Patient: sex M, age 58
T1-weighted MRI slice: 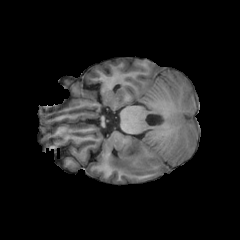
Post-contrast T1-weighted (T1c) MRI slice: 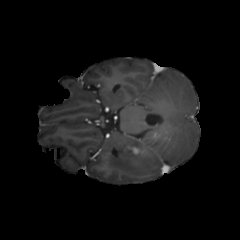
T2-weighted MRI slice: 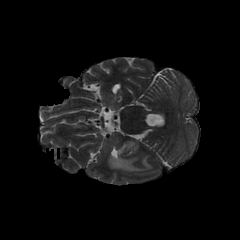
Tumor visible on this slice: yes
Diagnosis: Glioblastoma, IDH-wildtype
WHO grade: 4